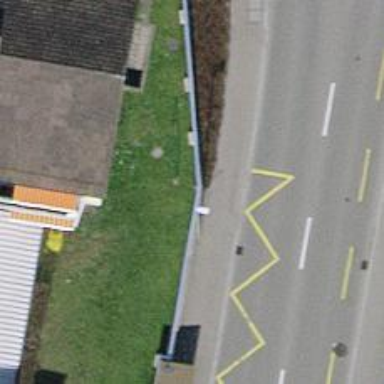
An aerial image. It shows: Noise barrier wall.